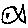
Label: fish